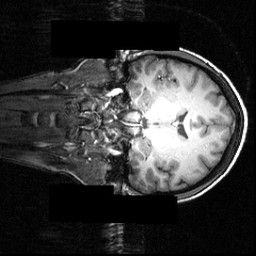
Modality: T1w
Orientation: coronal
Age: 28
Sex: female
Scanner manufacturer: siemens
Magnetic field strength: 3.951 T
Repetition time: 1.5 s
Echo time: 0.00335 s